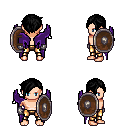
a pixel art fantasy rpg character, male body template, human, light skin, purple wings, gold greaves, black pixie cut hairstyle, metal gloves, shield, four views (front, back, left, right), 2x2 character sprite sheet, small pixel art, hard edges, no anti-aliasing